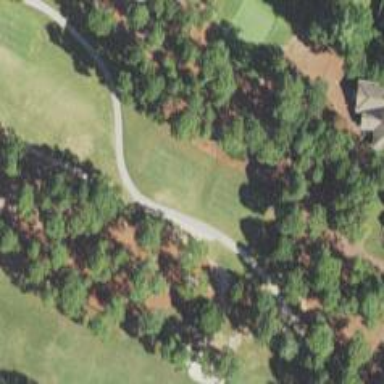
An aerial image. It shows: View of golf hole.